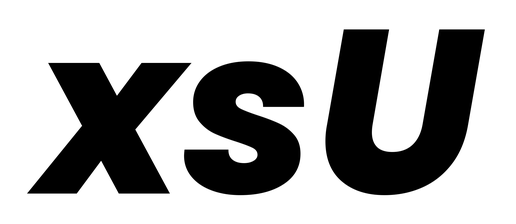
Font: Poppins-ExtraBoldItalic